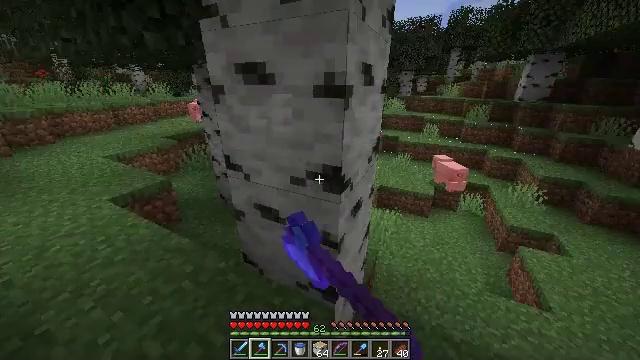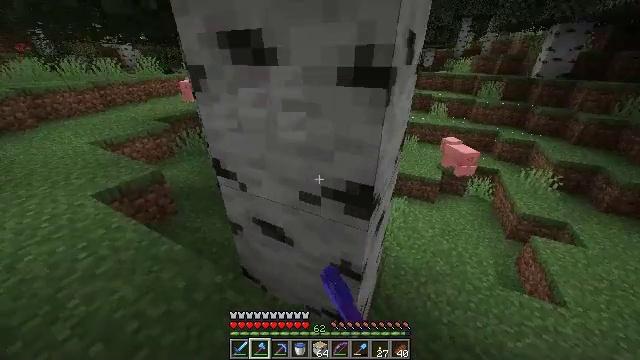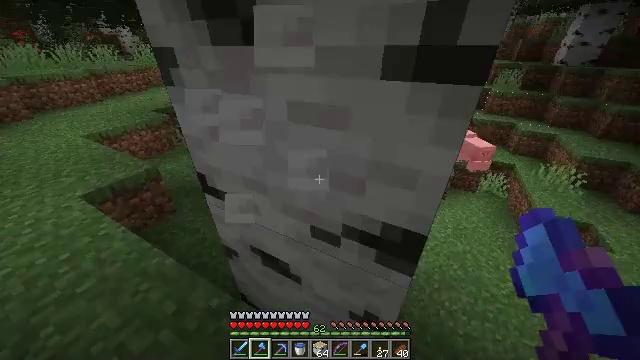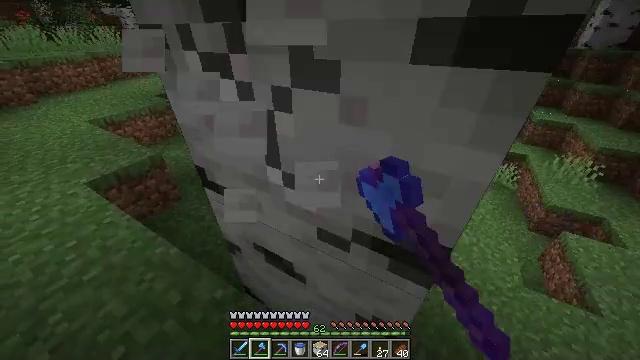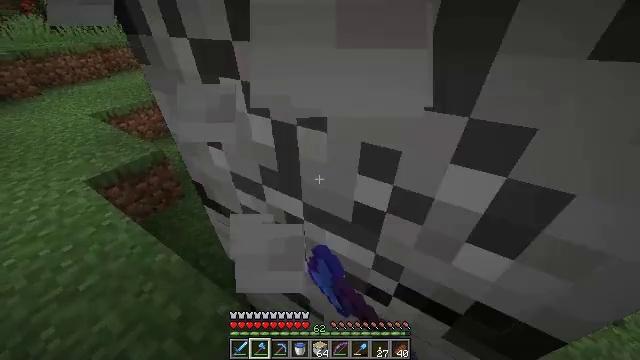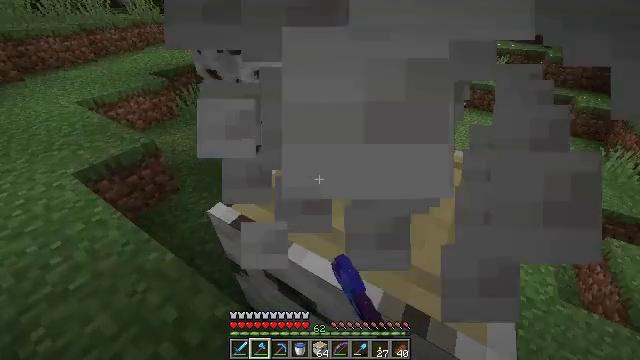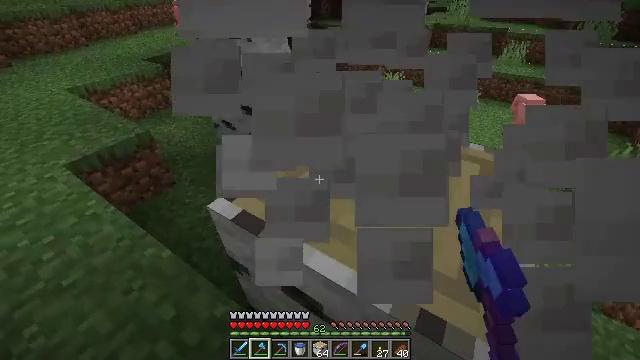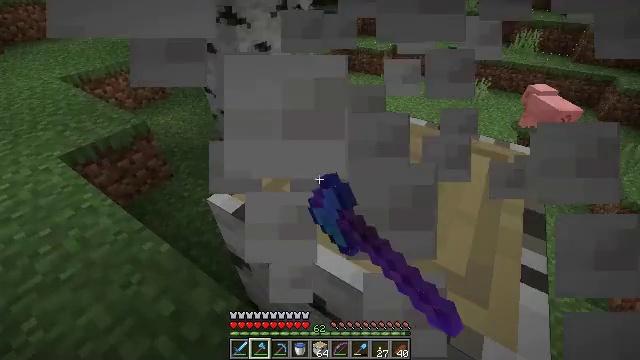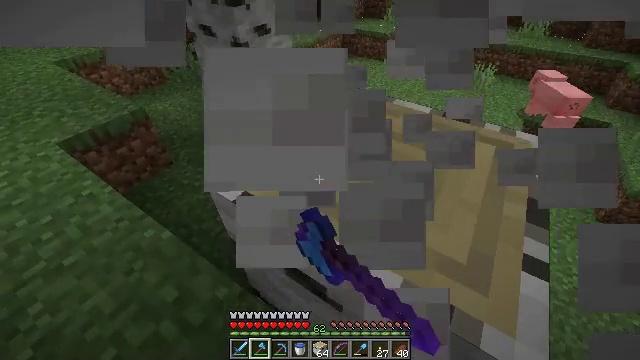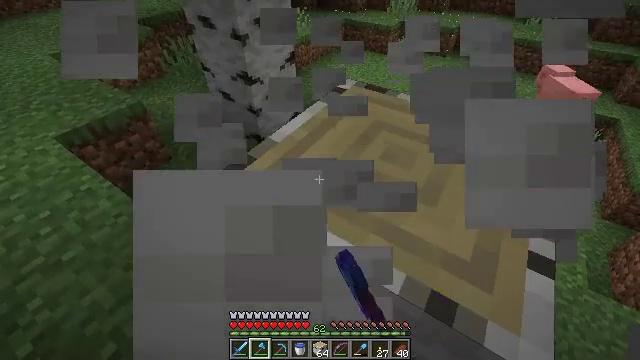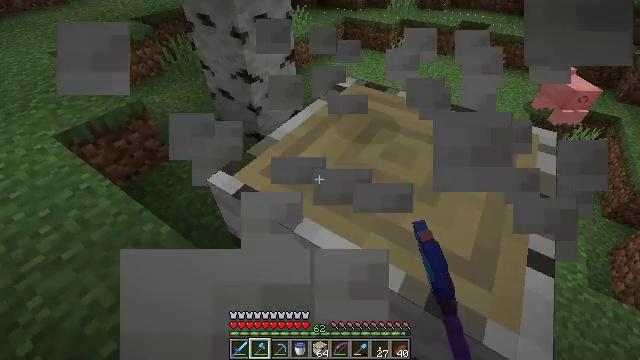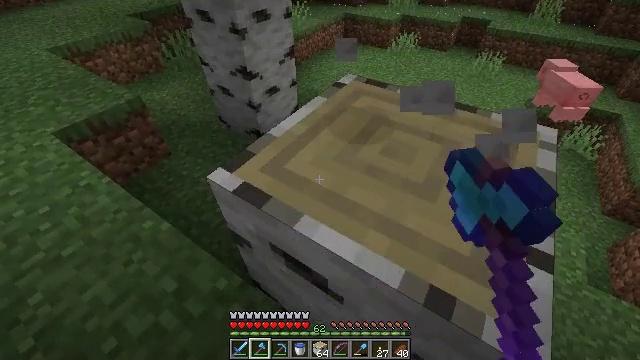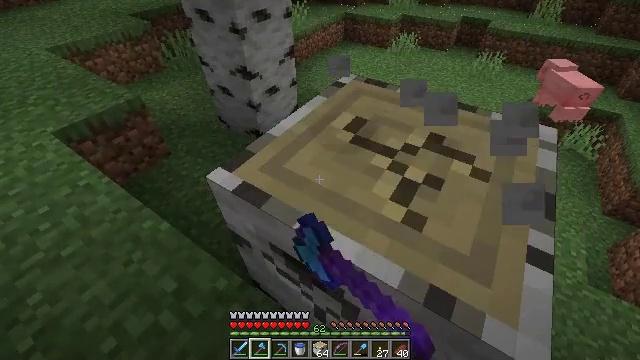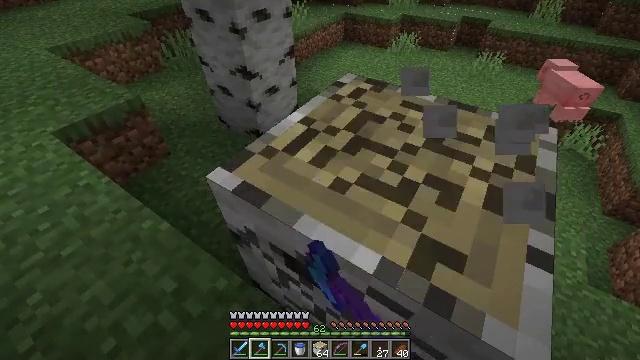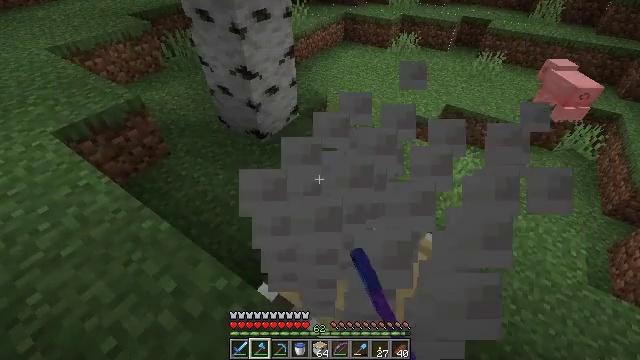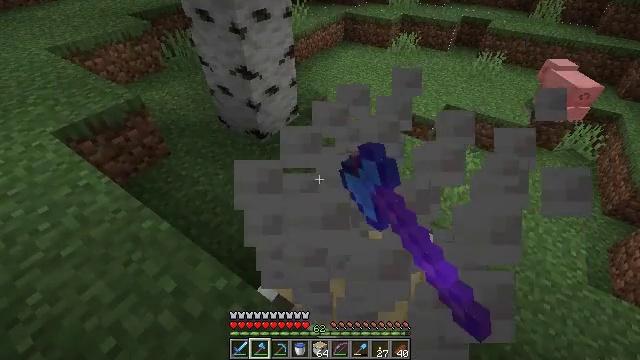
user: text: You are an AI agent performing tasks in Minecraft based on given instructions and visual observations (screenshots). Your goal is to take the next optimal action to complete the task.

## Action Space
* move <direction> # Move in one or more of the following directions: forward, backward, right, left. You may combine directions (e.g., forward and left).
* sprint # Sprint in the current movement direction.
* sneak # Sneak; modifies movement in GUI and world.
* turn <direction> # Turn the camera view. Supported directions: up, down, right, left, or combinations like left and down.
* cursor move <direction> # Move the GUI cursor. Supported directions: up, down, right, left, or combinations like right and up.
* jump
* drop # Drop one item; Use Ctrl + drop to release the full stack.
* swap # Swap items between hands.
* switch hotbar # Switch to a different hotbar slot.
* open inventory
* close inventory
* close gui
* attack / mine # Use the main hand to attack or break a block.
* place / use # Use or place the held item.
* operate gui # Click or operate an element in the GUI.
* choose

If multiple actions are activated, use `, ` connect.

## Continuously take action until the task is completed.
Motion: motion action
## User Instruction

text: Break the birch log in the forest.
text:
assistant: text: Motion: move forward, sprint, turn down, attack / mine
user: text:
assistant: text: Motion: move forward, turn left and down, attack / mine
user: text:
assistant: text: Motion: move forward, turn left and down, attack / mine
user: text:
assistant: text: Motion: turn left and down, attack / mine
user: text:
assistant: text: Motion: turn down, attack / mine
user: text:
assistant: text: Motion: turn down, attack / mine
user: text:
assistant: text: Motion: turn down, attack / mine
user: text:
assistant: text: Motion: turn down, attack / mine
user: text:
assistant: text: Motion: attack / mine
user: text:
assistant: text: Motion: attack / mine
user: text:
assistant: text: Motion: attack / mine
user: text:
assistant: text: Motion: attack / mine
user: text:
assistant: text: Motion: attack / mine
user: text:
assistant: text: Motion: attack / mine
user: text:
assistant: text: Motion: attack / mine
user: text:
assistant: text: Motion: attack / mine
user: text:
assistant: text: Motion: turn left and up, attack / mine
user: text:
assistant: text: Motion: move forward and move right, turn left and up, attack / mine
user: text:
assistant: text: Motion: move forward and move right, turn left and up, attack / mine
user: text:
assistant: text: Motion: move forward and move right, turn left and up
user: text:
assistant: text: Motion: turn left and up
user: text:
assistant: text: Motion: turn left and up, attack / mine
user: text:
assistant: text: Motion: turn left and up, attack / mine
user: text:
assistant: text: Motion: turn left and up, attack / mine
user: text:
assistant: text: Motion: turn left and up, attack / mine
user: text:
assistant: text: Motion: attack / mine
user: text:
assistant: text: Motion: turn up, attack / mine
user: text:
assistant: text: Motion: attack / mine
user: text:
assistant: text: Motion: attack / mine
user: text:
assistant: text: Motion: attack / mine